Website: lowes
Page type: stored-credit-cards
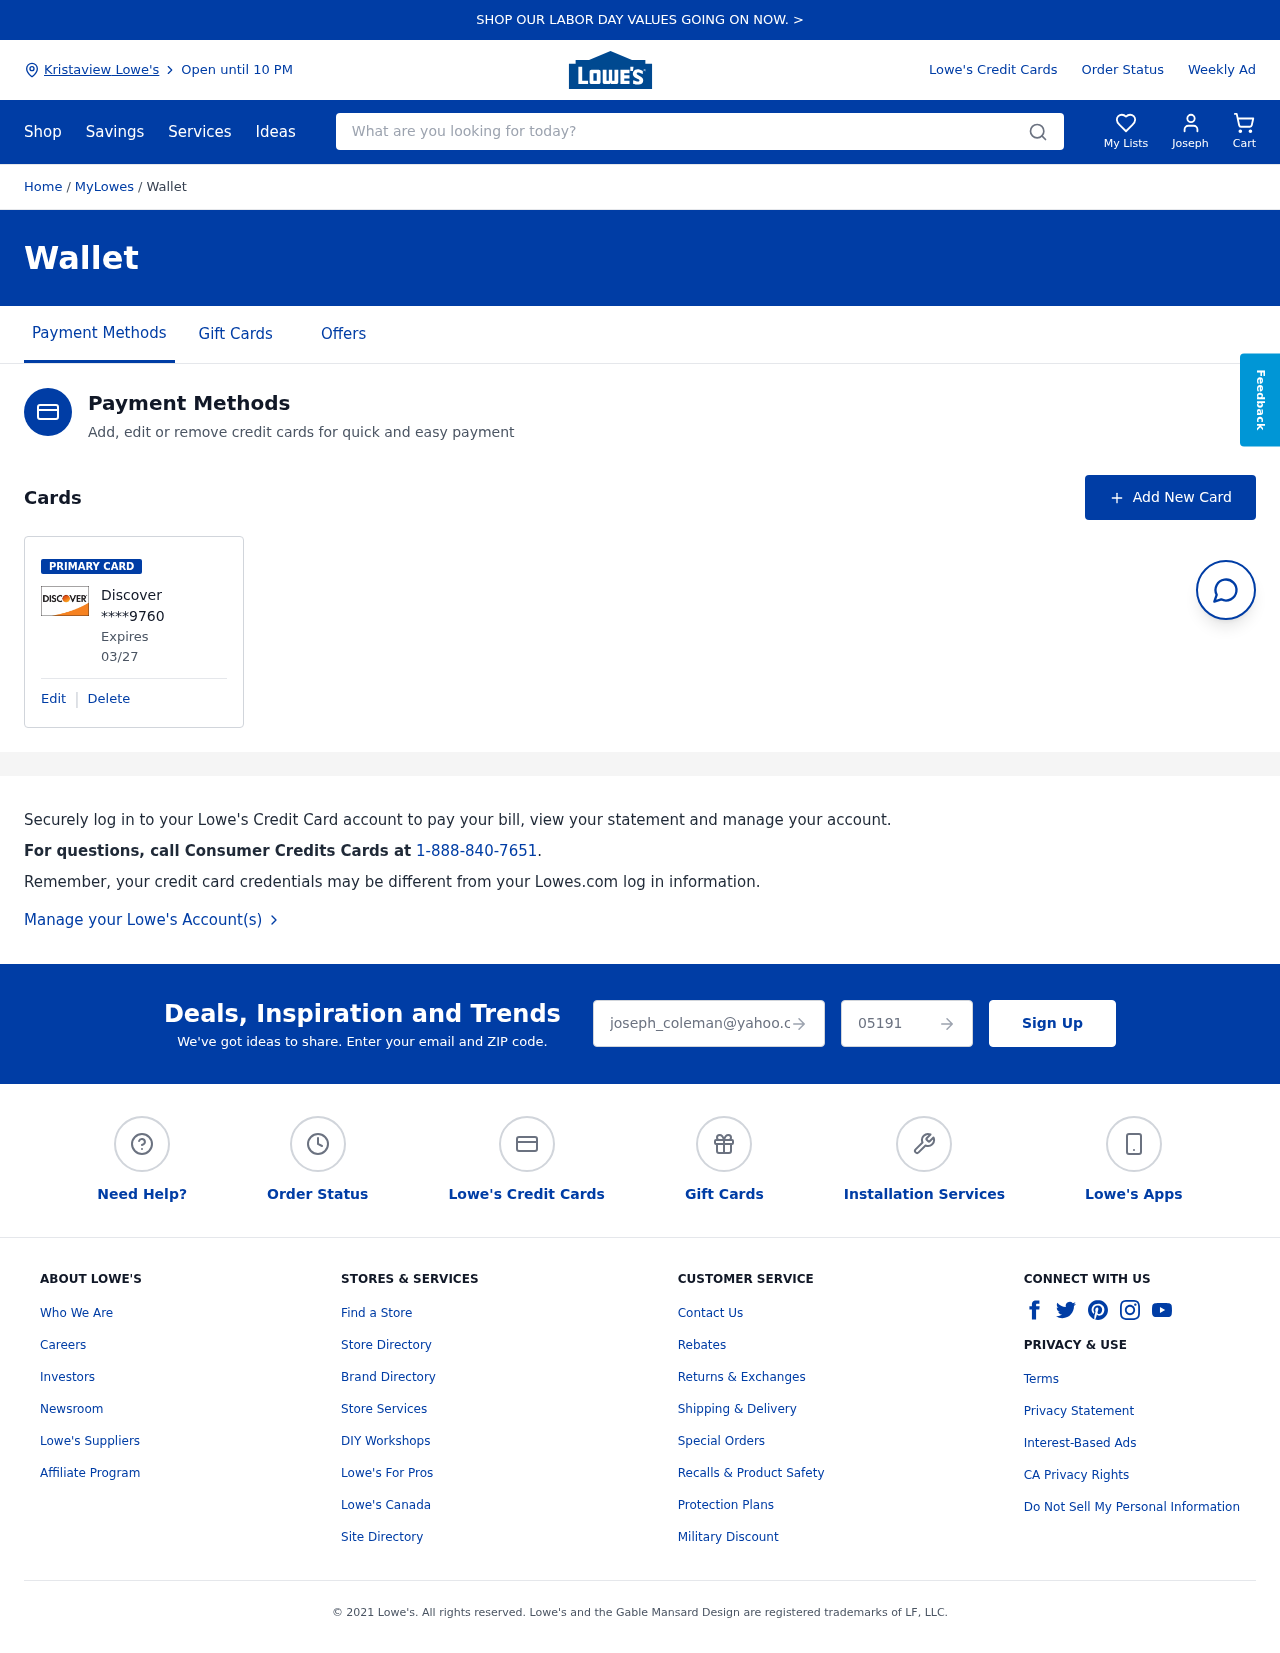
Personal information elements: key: PII_CARD_EXPIRY
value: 03/27
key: PII_CARD_LAST4
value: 9760
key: PII_CARD_TYPE
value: Discover
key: PII_CITY
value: Kristaview Lowe's
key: PII_EMAIL
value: joseph_coleman@yahoo.com
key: PII_FIRSTNAME
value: Joseph
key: PII_POSTCODE
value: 05191
Search elements: key: HEADER_SEARCH
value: What are you looking for today?